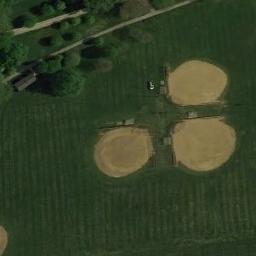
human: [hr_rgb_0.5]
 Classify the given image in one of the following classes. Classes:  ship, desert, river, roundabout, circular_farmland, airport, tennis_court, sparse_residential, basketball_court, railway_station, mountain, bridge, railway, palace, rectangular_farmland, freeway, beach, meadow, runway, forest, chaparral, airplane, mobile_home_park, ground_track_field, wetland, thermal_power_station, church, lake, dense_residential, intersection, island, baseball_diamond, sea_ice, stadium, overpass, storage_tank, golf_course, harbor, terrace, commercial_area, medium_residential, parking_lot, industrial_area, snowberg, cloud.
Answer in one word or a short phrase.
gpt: baseball_diamond